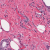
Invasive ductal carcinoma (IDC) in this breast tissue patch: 1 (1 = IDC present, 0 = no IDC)